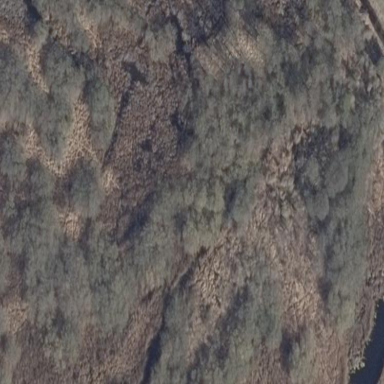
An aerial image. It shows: Swamp in wetland area.